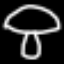
Label: mushroom